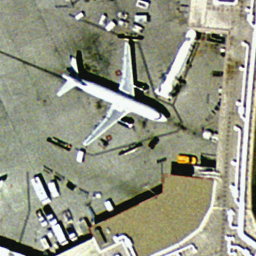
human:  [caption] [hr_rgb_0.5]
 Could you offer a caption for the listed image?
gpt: There is an airplane at the airport .

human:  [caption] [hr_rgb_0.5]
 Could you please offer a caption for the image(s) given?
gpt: An airplane is stopped at the airport and the ground is dark .

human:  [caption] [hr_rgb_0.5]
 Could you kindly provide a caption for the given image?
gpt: One airplane is stopped at the airport with many cars beside it .

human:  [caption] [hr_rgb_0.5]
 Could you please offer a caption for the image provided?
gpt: A white airplane is stopped at the airport with a lot of luggage cars beside it .

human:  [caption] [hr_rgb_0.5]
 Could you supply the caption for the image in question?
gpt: A white airplane is stopped at the airport and the ground is dark .